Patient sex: M
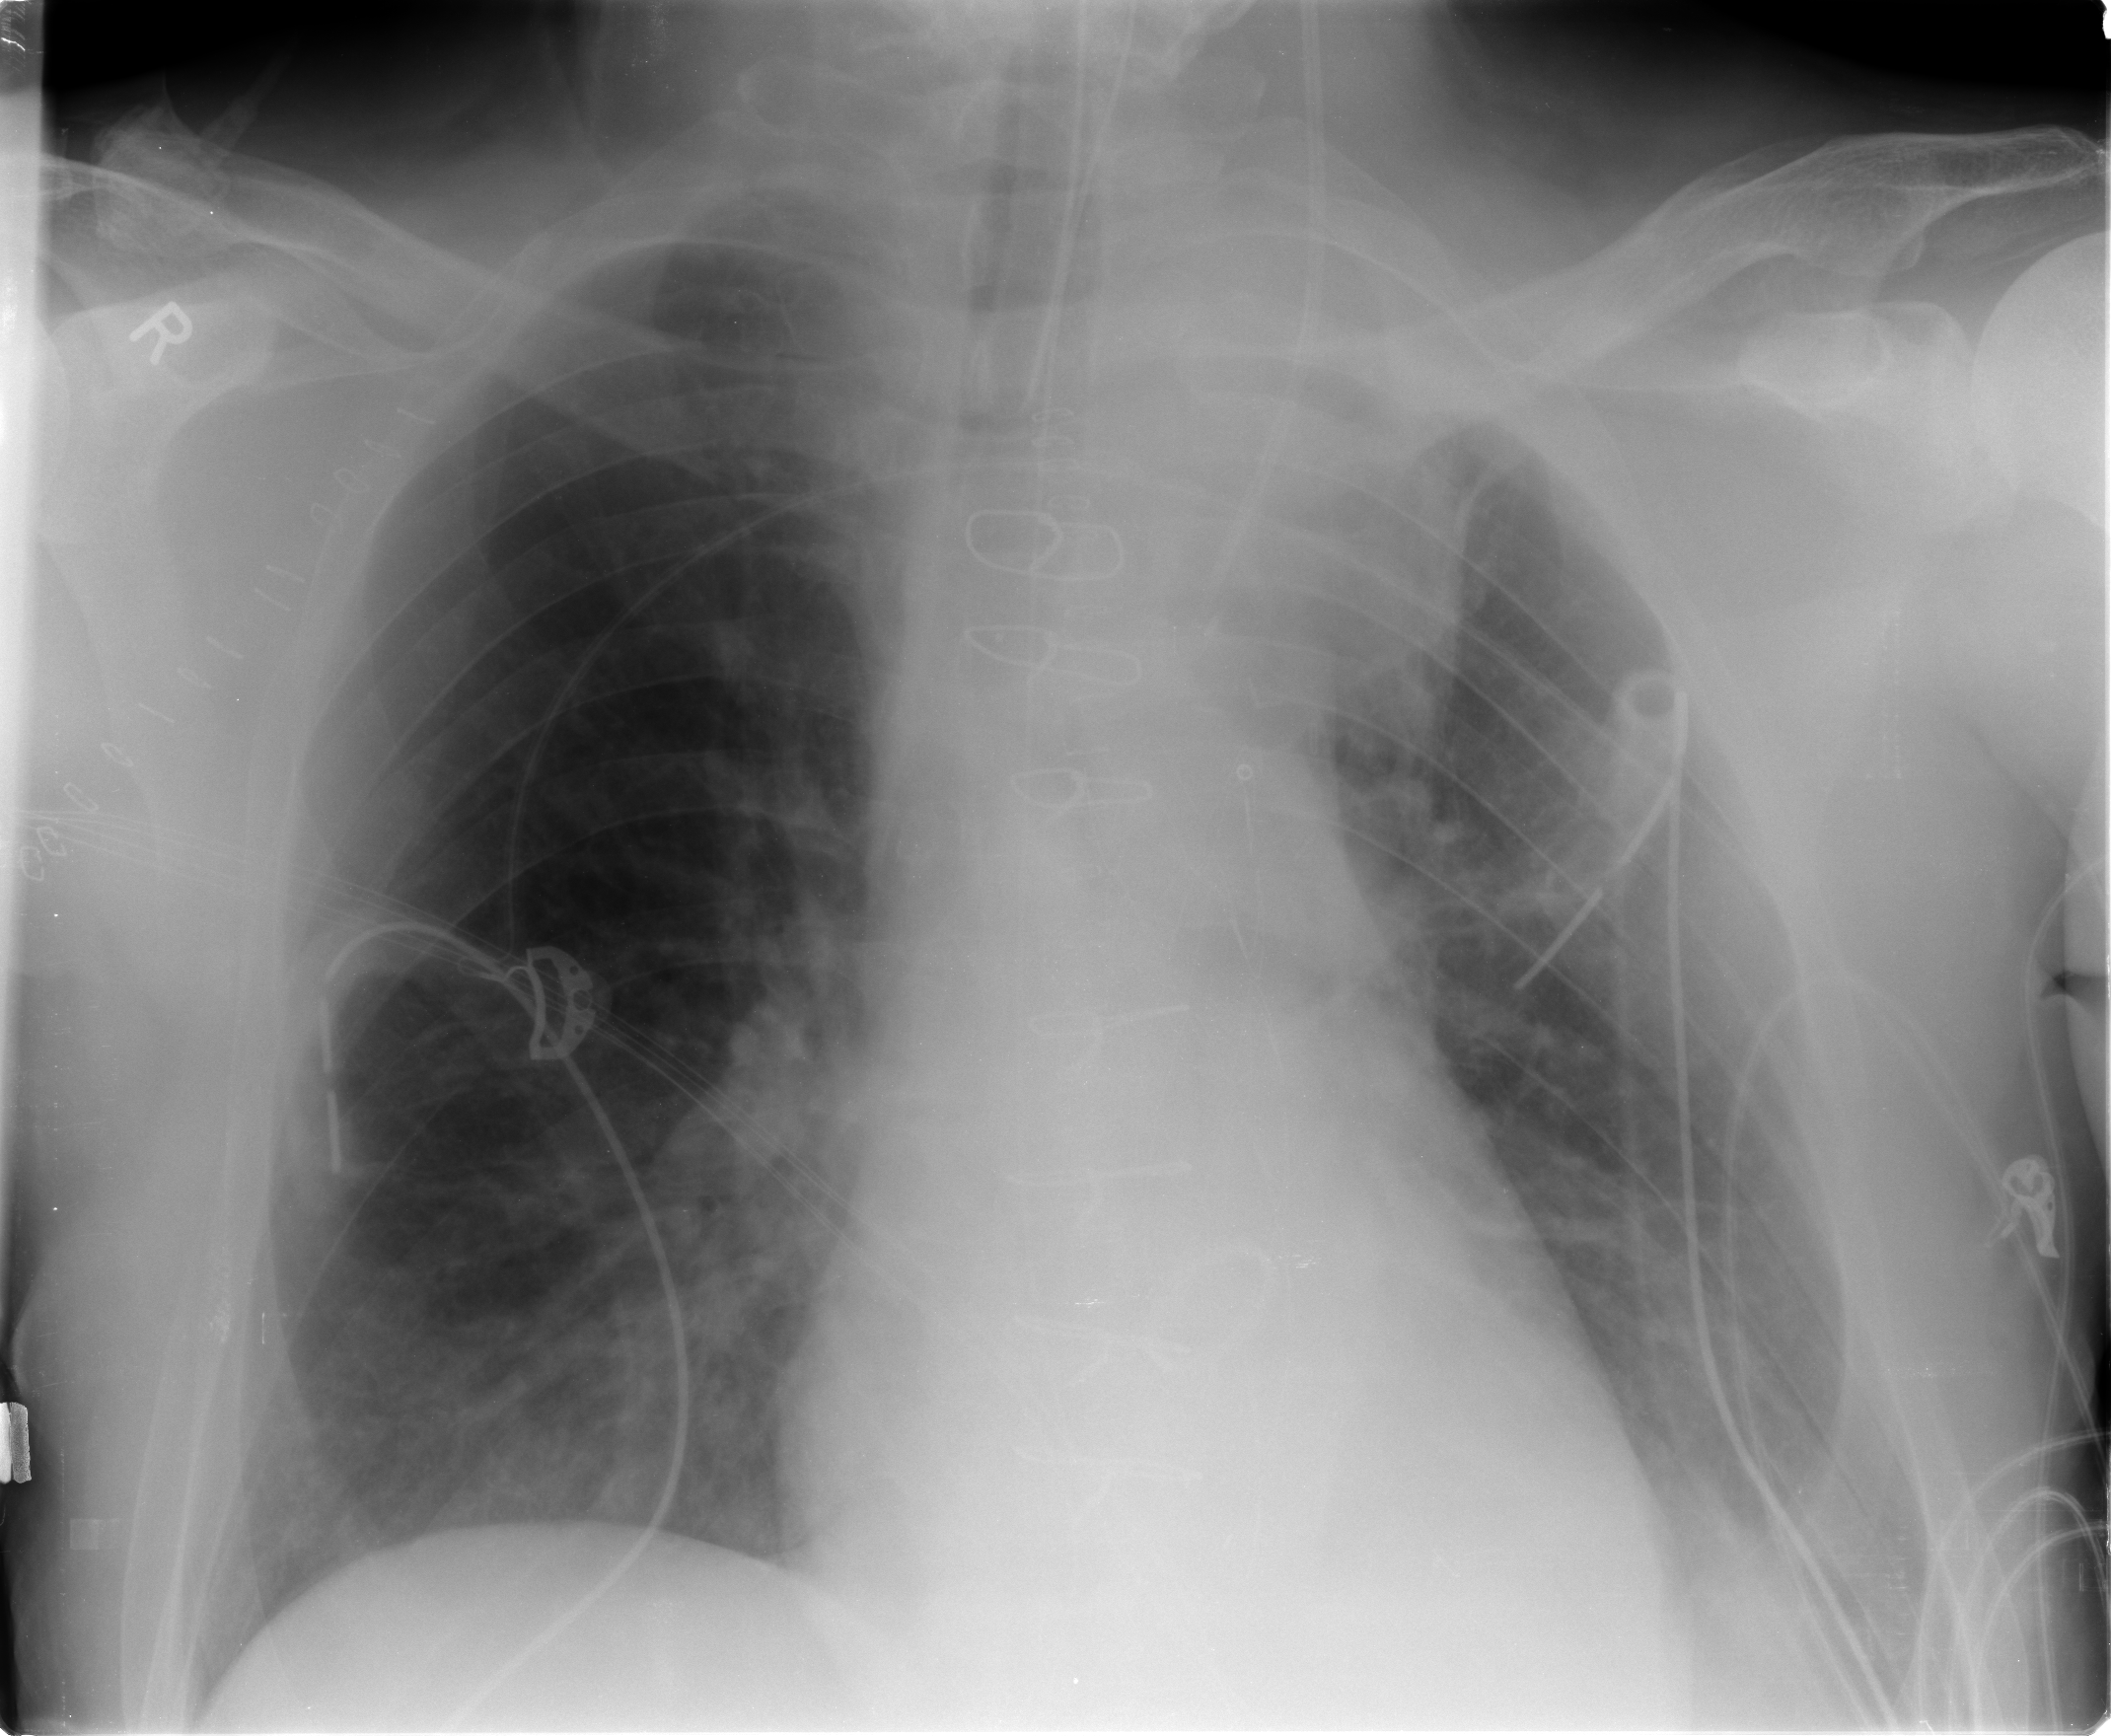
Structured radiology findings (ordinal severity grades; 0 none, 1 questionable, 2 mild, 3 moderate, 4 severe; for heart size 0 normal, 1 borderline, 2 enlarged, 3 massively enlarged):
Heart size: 1
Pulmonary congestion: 2
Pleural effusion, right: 0
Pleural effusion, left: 1
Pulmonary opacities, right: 0
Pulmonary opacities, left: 2
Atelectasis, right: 2
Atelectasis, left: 2